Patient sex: F
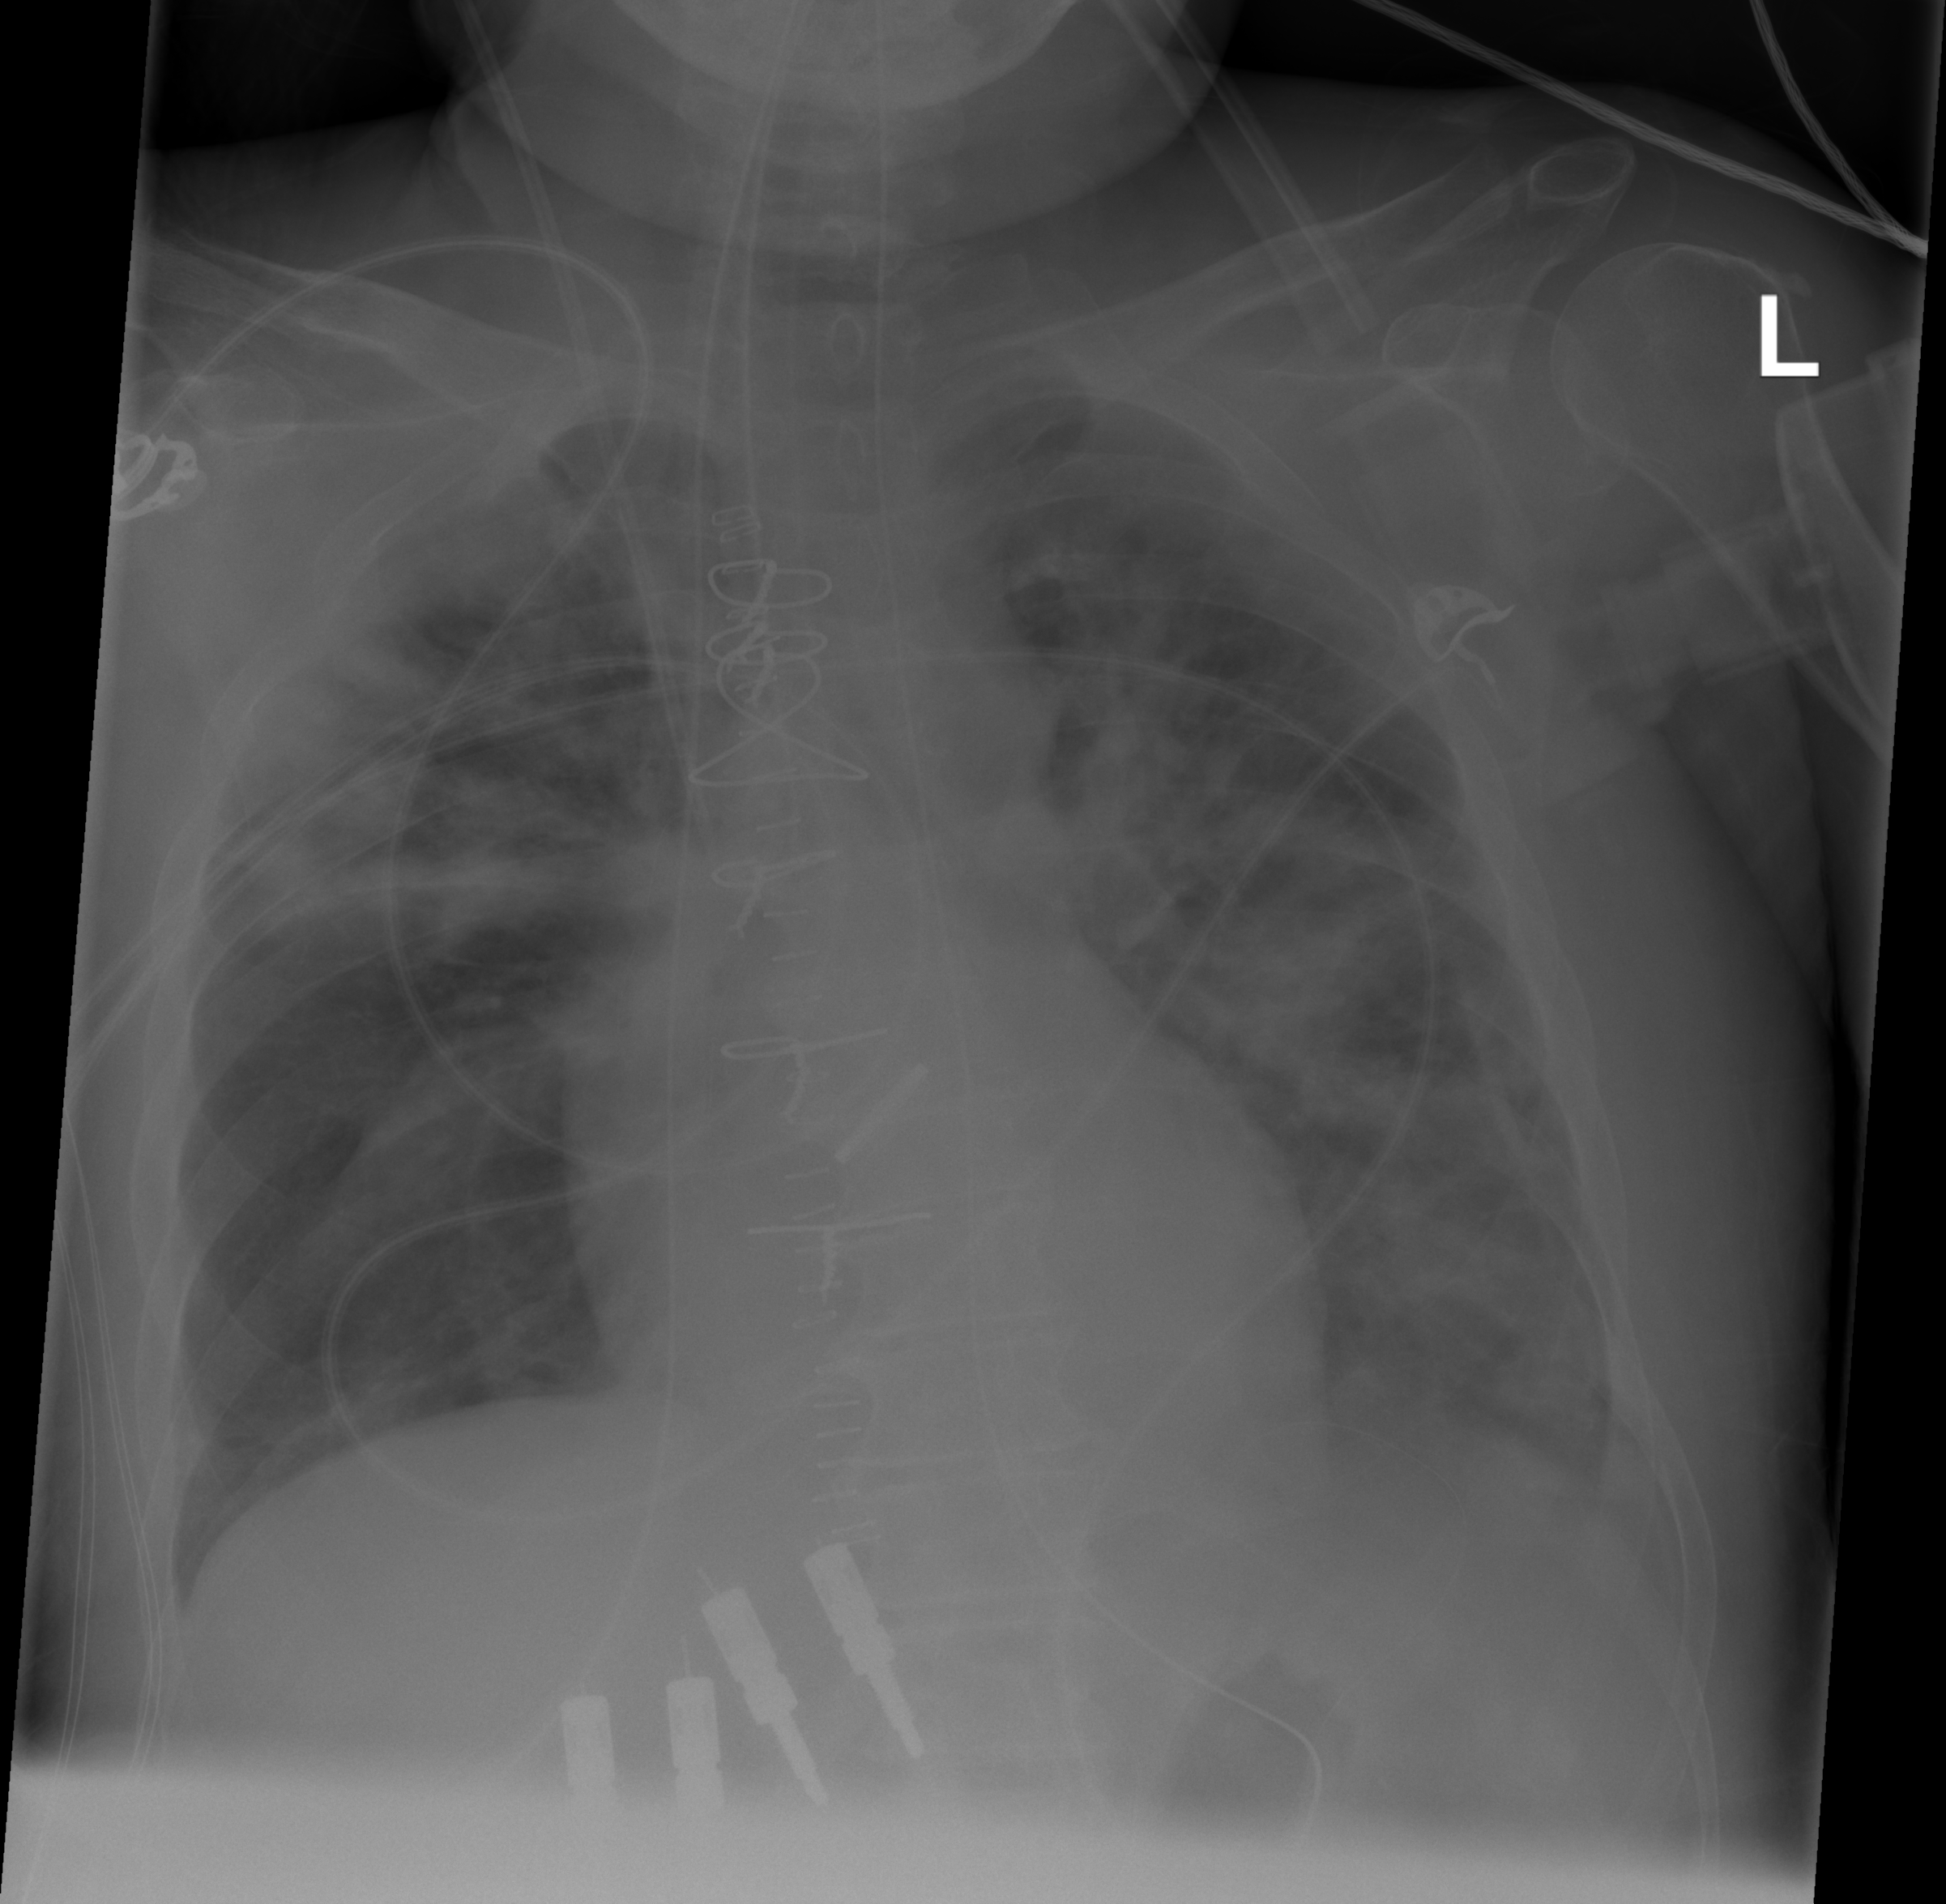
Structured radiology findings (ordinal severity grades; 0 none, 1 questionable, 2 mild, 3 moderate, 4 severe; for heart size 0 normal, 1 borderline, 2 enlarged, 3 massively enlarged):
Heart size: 0
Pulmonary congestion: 2
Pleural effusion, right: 0
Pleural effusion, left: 2
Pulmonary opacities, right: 2
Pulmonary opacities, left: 3
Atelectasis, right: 2
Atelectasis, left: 2